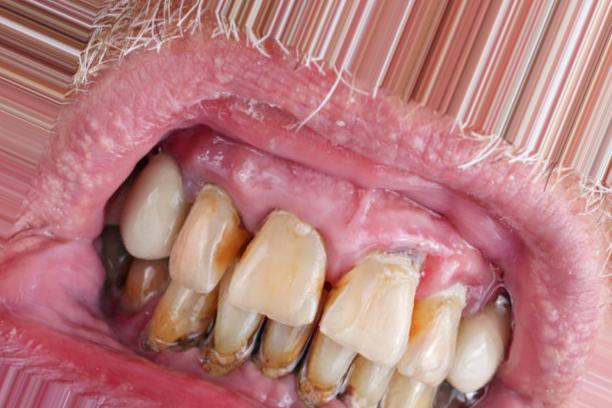
Condition: Caries